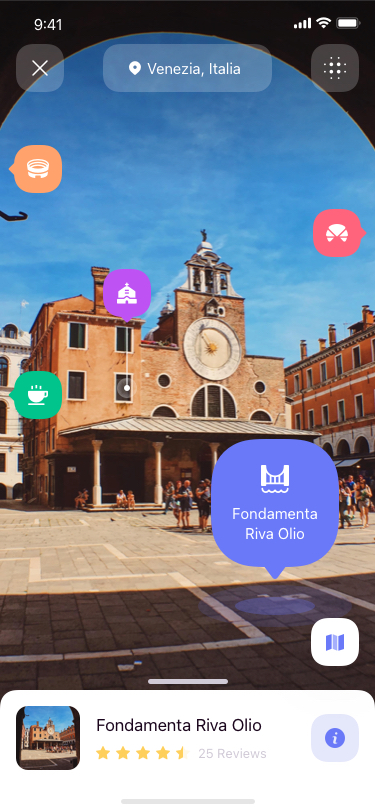
Text in this UI design:
Venezia, Italia
Fondamenta Riva Olio
Fondamenta Riva Olio
25 Reviews